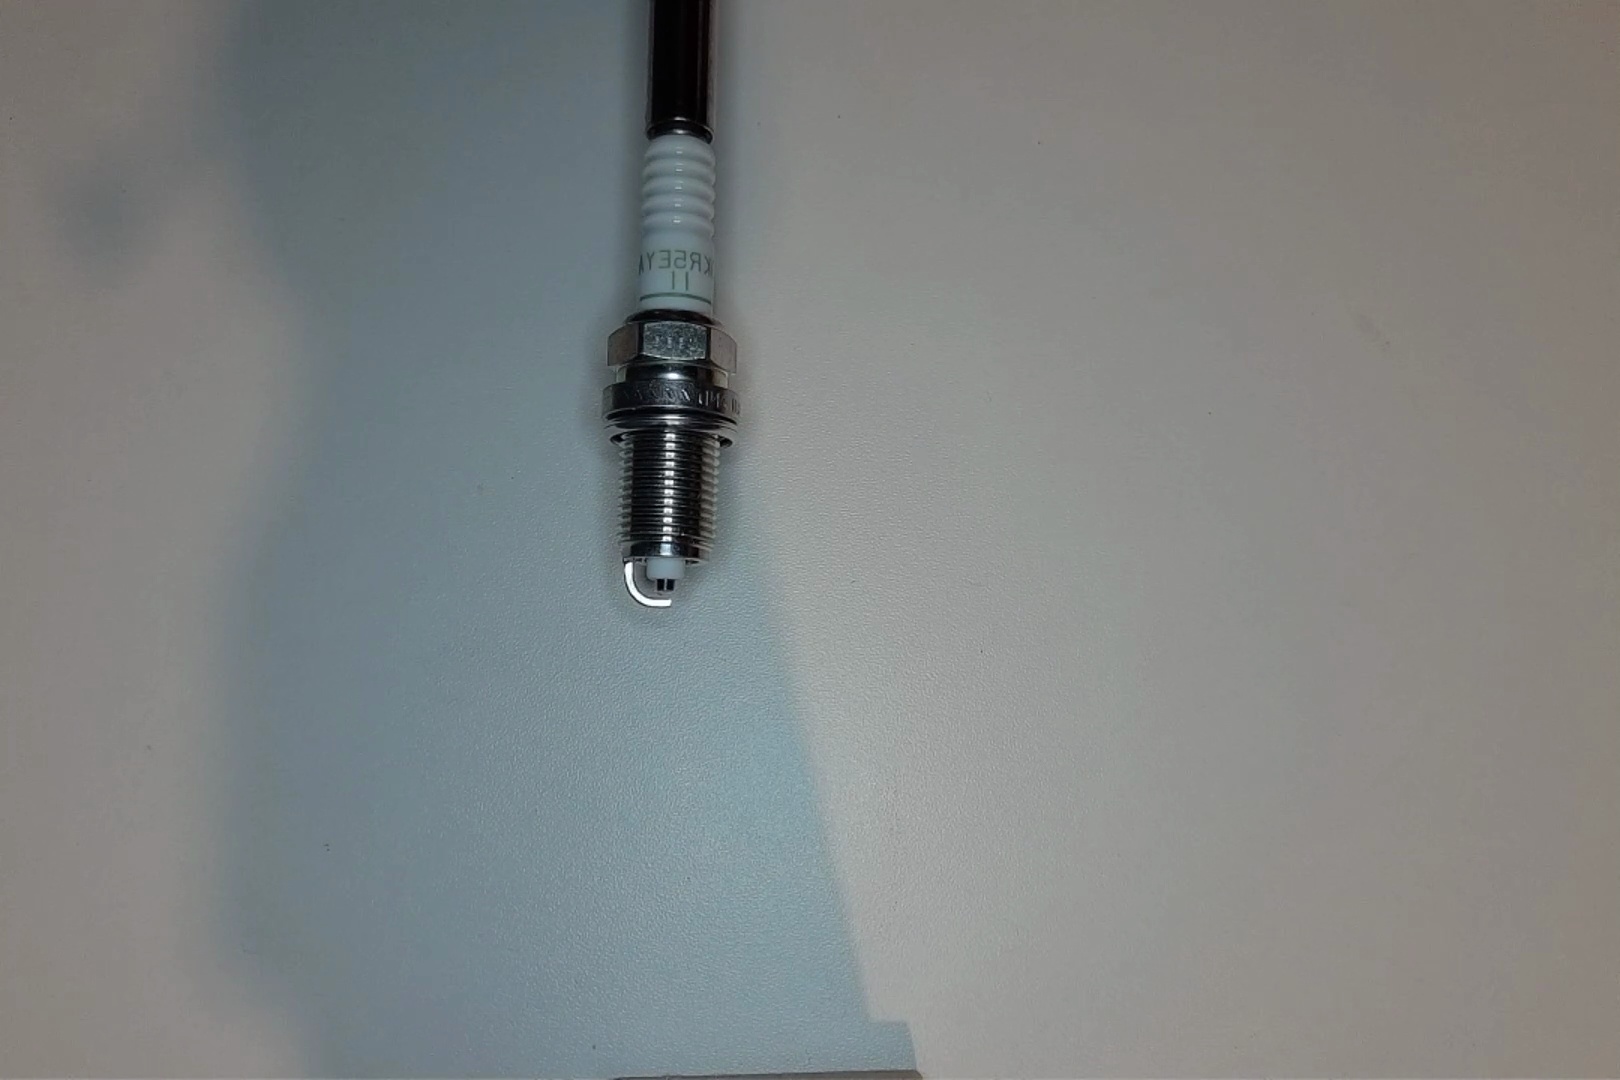
Label: normal